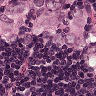
Metastatic tissue present: yes